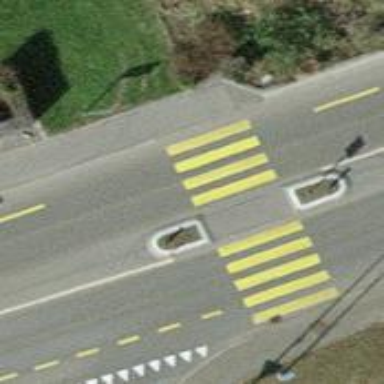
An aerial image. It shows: Marked pedestrian crossing with zebra designation and central island.